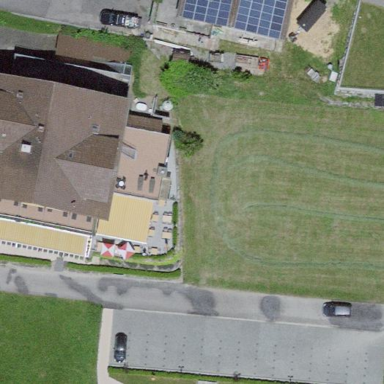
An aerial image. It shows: Hotel building.